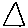
Label: triangle